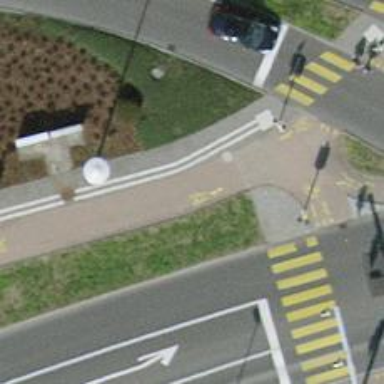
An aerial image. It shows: Cycleway.